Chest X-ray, AP view. Patient: 28 years old, sex M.
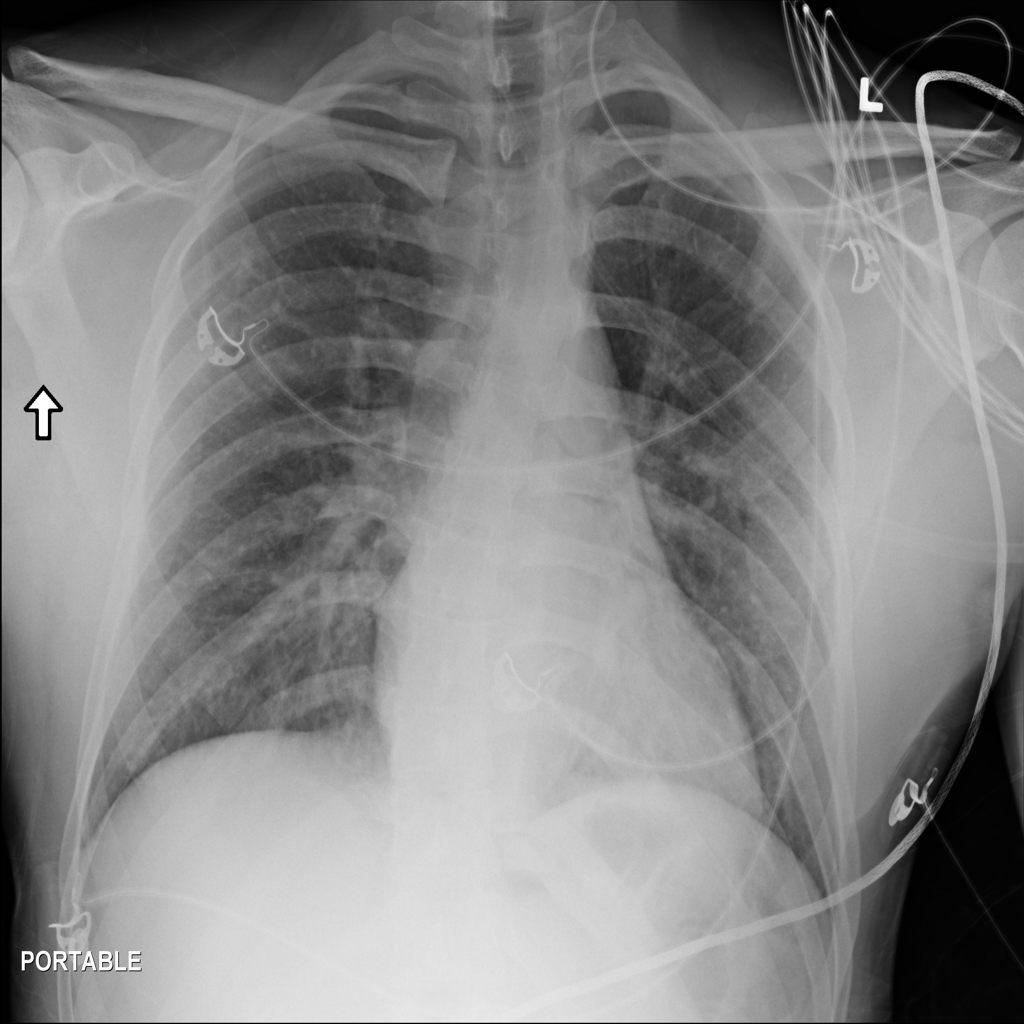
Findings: No Finding